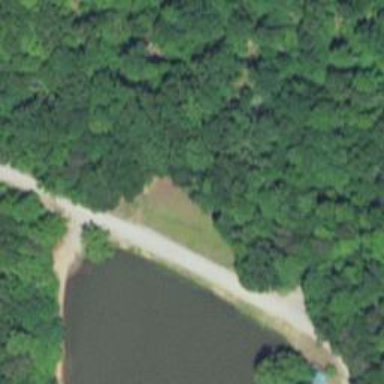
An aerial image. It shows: Reservoir area.